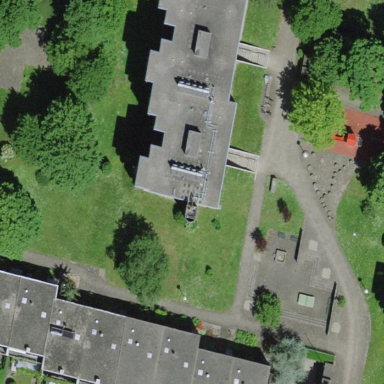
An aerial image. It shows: Building.